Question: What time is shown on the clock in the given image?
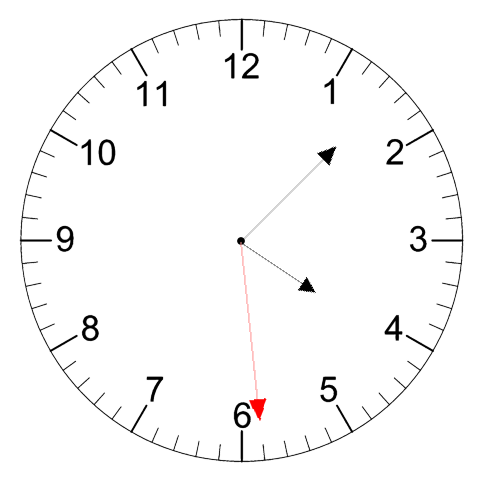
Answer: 04:07:29